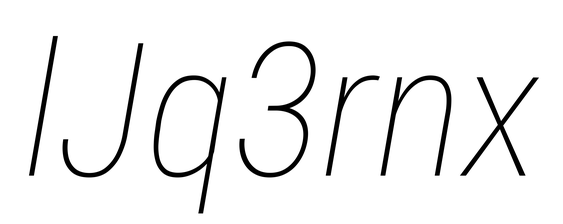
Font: Roboto-Italic_Condensed_Thin_Italic